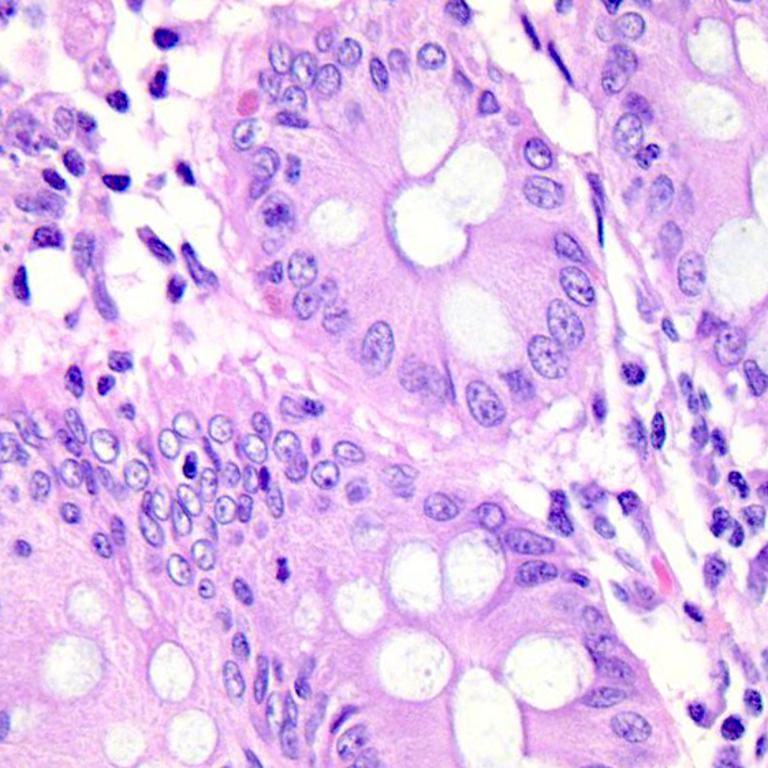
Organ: colon
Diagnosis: benign